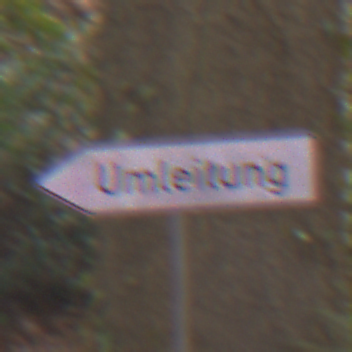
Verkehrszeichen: UmleitungswegweiserLinksweisend
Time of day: Midday
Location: Outdoor (Nature)
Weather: Overcast
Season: Autumn
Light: Natural